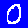
Digit: 0